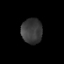
Tissue: prostate
Cell type: Myeloid cells
Senescence score: 0.2327
Nuclear area (px): 516
Mean DAPI intensity: 57.771